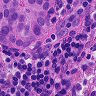
Metastatic tissue present: yes